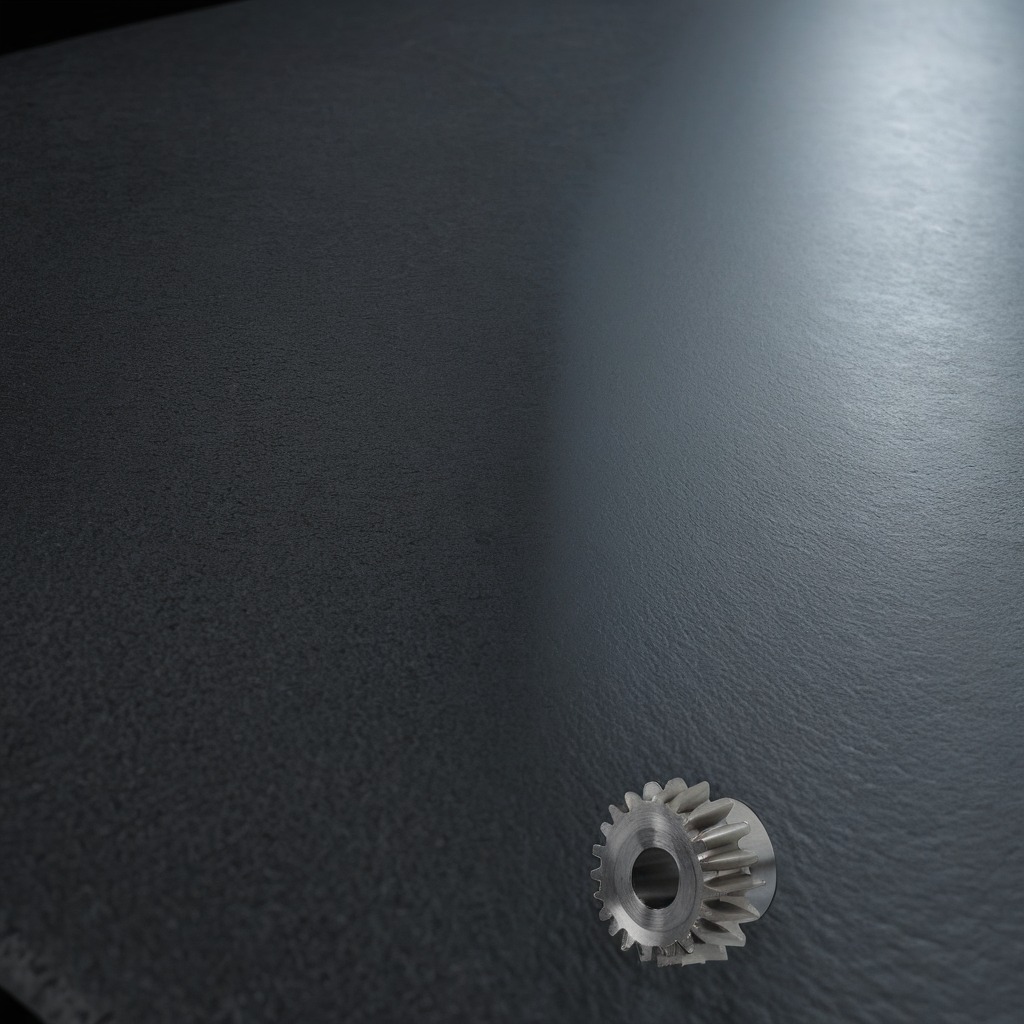
A steel gear with teeth lies on a clean granite table inside a workshop at night dim ambient light soft shadows worn but